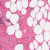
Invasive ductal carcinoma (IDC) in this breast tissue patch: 0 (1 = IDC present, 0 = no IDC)